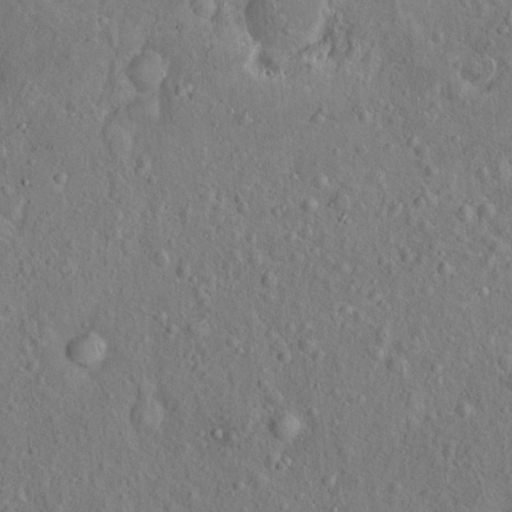
Objects detected: cone